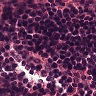
Metastatic tissue present: no